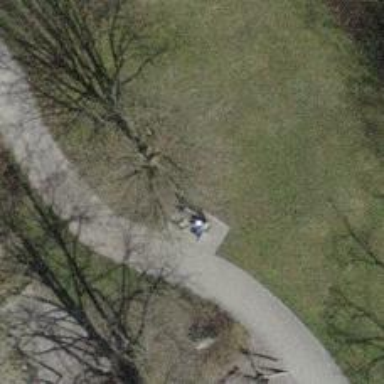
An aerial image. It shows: Red bench.